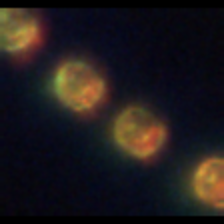
Taxon: Stephanopyxis
Group: Diatoms